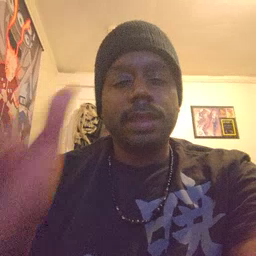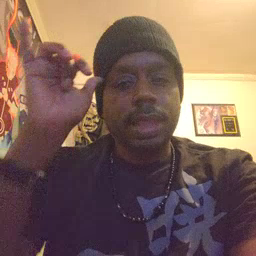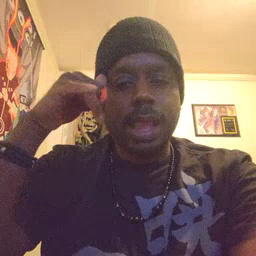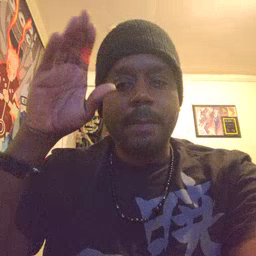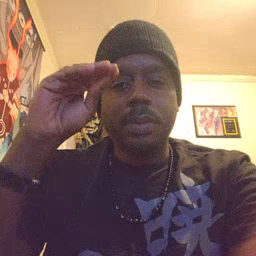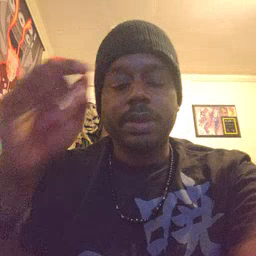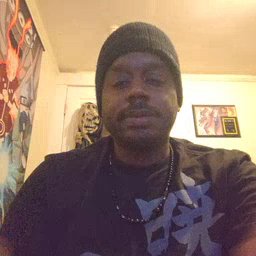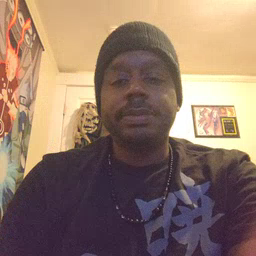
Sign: cowboy